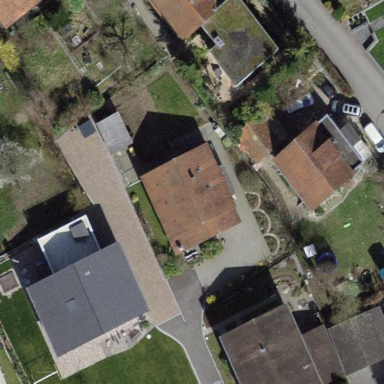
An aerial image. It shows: Building with tiled roof.